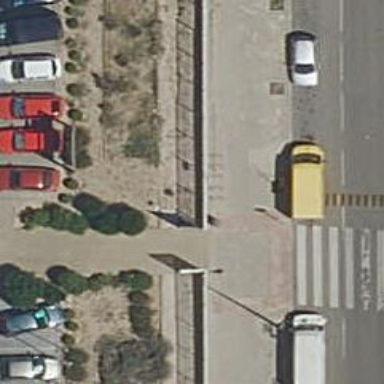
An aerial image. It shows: Bicycle parking area with stands.